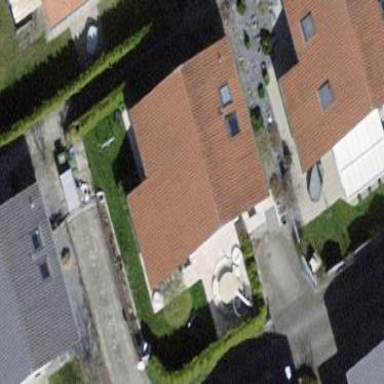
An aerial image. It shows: Building with tile roof.